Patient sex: F
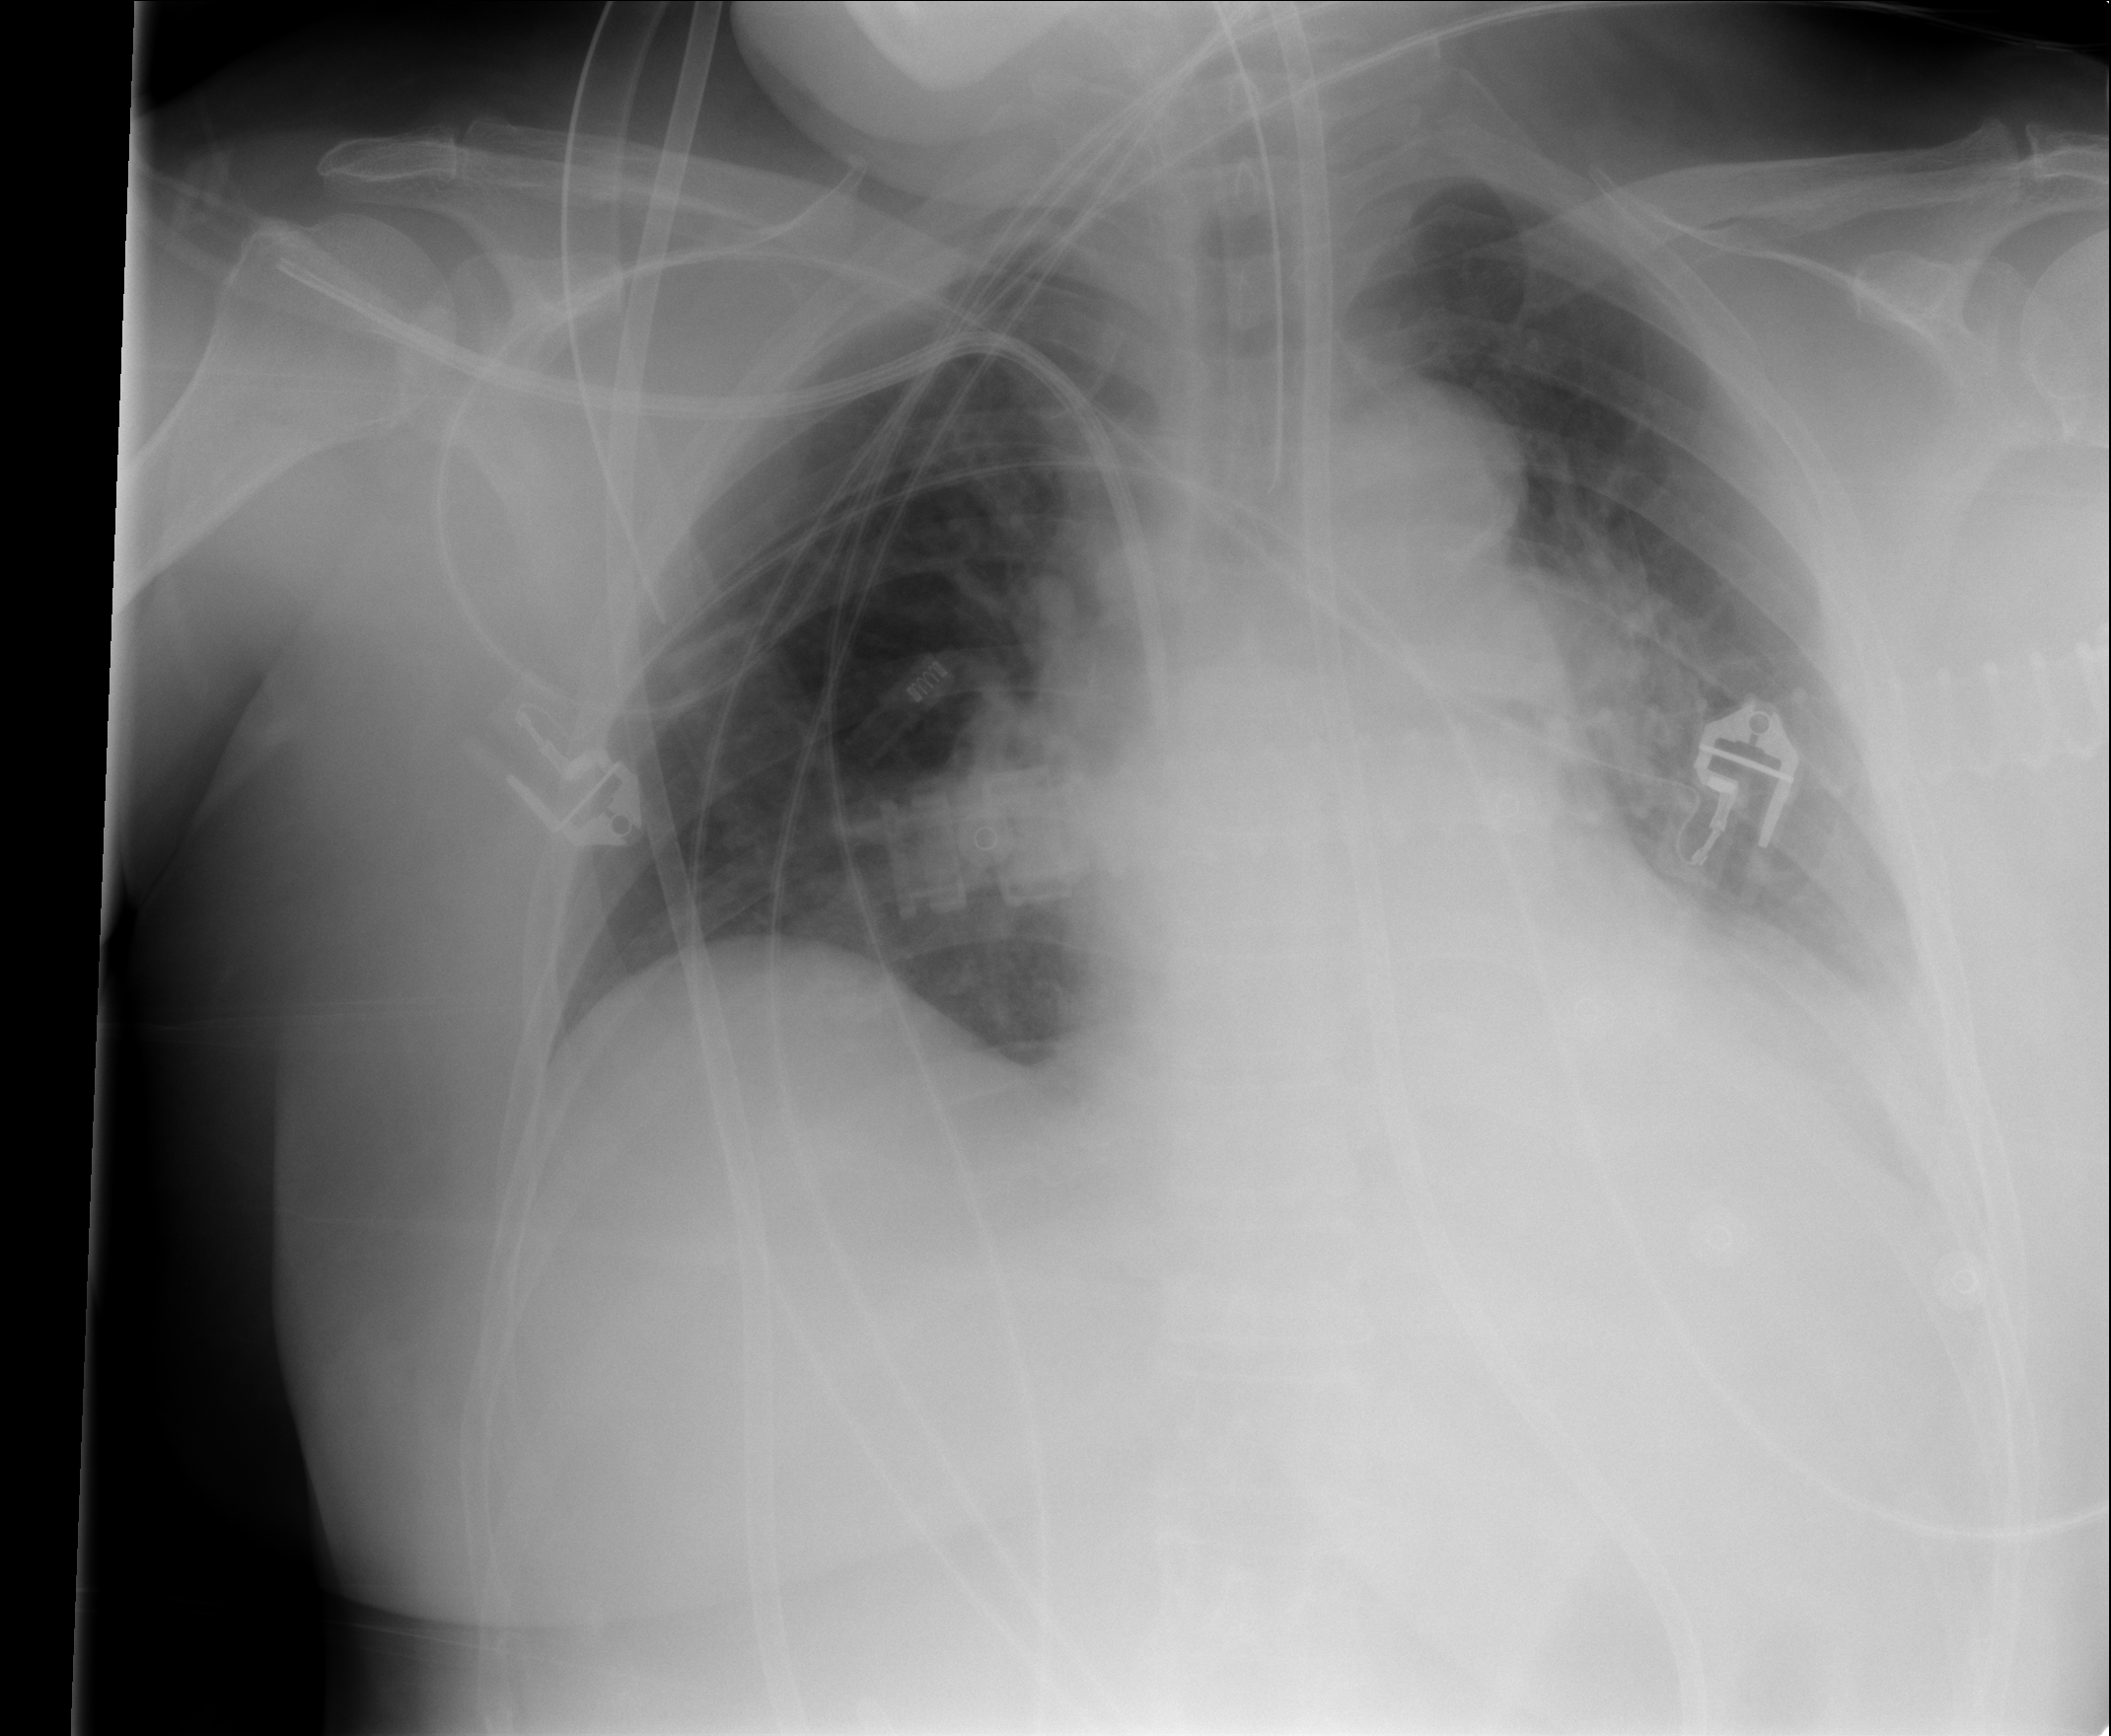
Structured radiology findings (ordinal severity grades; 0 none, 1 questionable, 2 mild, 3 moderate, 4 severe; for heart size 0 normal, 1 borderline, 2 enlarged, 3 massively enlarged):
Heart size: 2
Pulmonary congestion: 2
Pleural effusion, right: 0
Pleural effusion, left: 2
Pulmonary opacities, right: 0
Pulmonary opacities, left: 0
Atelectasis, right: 0
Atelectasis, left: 2